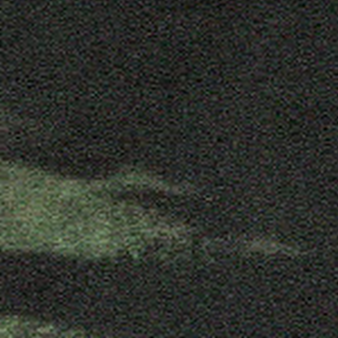
Label: other